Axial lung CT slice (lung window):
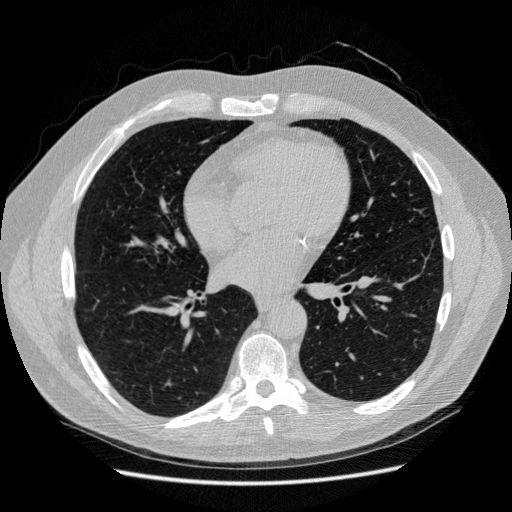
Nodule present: no